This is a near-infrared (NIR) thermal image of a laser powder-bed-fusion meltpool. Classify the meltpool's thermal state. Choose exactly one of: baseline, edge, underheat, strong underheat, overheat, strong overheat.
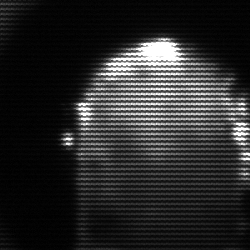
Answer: baseline